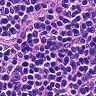
Metastatic tissue present: no